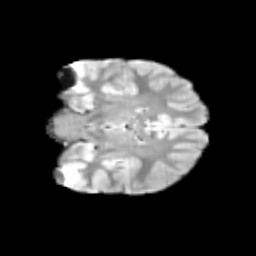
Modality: T2w
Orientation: coronal
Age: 12
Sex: male
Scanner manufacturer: siemens
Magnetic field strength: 3 T
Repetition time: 3.8 s
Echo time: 0.07 s